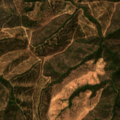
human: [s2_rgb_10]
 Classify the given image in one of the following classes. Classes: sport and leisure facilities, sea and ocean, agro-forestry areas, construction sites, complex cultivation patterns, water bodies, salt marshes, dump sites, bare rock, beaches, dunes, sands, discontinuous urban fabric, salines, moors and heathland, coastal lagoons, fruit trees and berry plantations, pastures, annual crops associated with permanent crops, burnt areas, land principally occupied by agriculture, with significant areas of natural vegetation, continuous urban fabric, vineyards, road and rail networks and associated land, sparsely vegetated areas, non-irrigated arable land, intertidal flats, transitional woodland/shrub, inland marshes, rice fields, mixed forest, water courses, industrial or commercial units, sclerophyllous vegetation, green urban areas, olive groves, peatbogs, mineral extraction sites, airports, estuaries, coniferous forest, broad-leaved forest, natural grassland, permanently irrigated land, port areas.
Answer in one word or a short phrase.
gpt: broad-leaved forest, transitional woodland/shrub